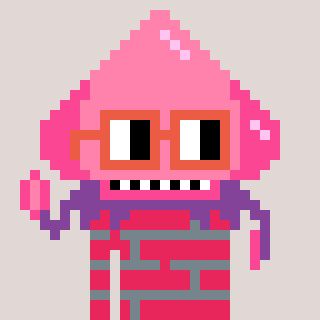
a pixel art character with square orange glasses, a squid-shaped head and a redpinkish-colored body on a warm background